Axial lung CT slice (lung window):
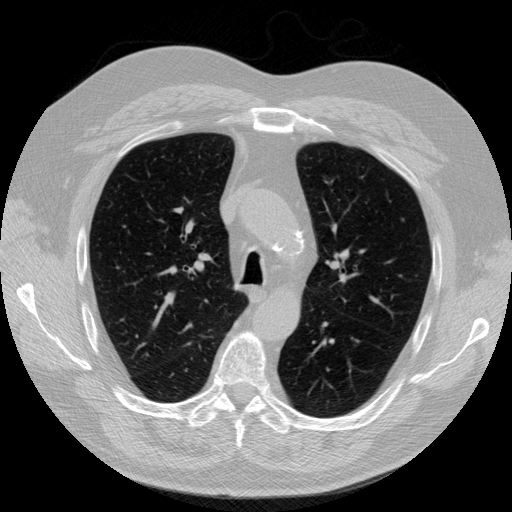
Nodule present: no